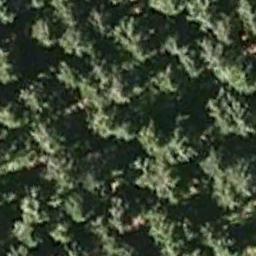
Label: forest